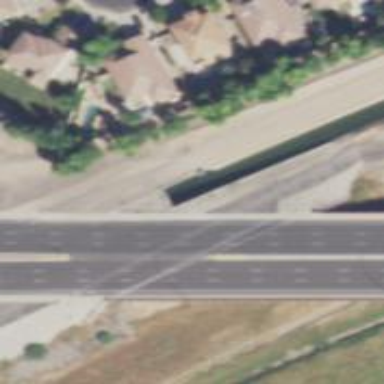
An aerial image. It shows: Secondary road on asphalt bridge.